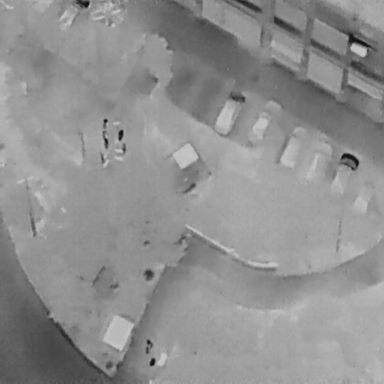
There is a Person in the infrared image.